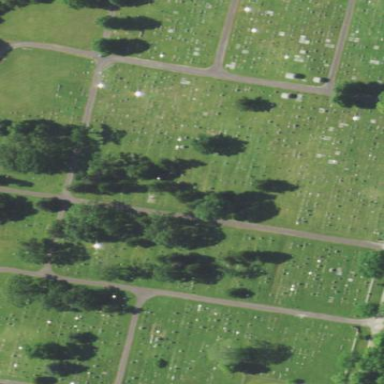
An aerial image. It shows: Cemetery.